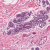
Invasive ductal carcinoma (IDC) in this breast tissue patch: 0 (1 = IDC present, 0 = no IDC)